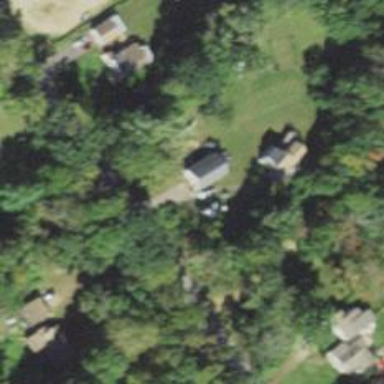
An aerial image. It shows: Residential driveway serving as service road.